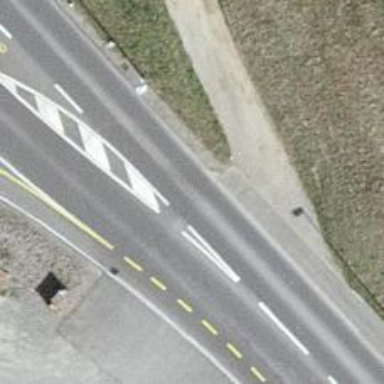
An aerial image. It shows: Tertiary road with asphalt surface.